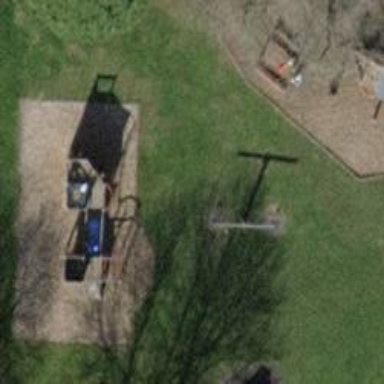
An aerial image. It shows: Playground area for leisure land.